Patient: sex F, age 31
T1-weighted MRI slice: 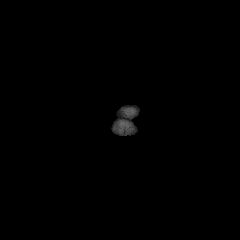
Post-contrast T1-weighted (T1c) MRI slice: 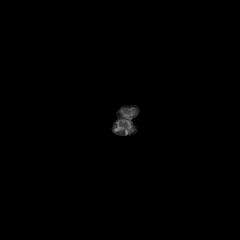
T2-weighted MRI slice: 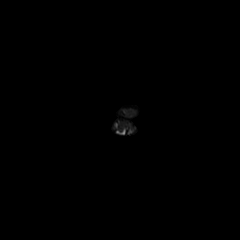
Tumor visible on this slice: no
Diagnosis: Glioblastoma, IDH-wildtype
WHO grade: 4